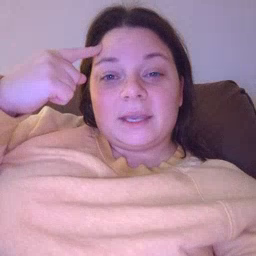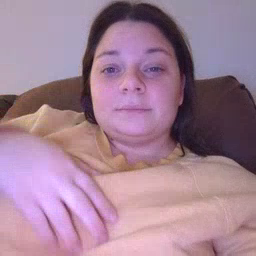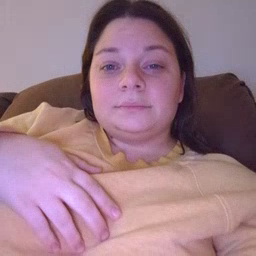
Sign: think